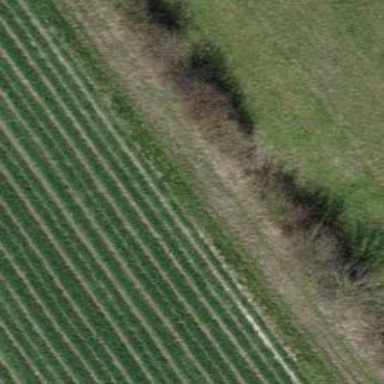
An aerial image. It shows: Hedge acting as barrier.